Interaction volume radius: 5 \u00c5
Interaction volume height: 30 \u00c5
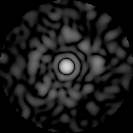
Disorder parameter: 0.8523